Field crop: maize
Growth stage: 2
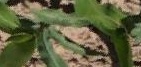
Species: maize